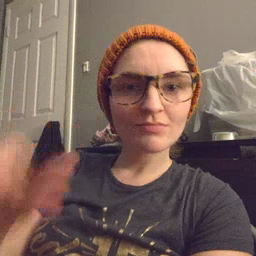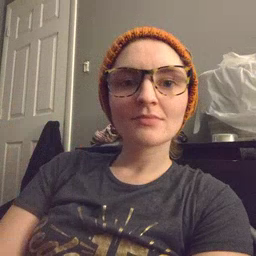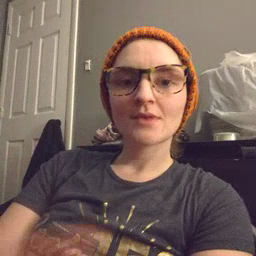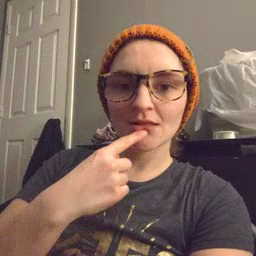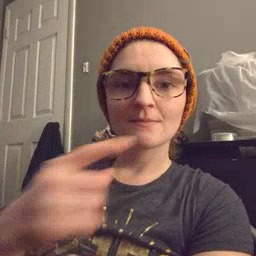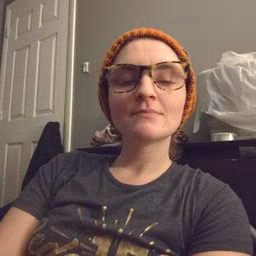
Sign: tongue